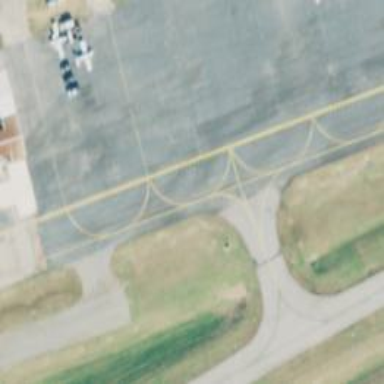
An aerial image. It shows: Image of taxiway at airport.